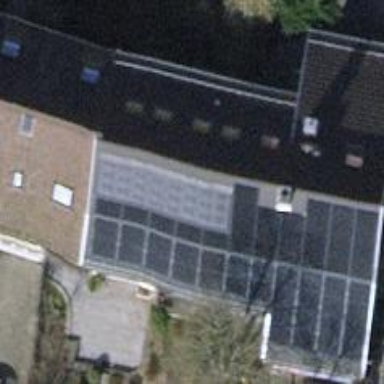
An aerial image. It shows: Solar power generator with photovoltaic panels.